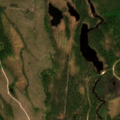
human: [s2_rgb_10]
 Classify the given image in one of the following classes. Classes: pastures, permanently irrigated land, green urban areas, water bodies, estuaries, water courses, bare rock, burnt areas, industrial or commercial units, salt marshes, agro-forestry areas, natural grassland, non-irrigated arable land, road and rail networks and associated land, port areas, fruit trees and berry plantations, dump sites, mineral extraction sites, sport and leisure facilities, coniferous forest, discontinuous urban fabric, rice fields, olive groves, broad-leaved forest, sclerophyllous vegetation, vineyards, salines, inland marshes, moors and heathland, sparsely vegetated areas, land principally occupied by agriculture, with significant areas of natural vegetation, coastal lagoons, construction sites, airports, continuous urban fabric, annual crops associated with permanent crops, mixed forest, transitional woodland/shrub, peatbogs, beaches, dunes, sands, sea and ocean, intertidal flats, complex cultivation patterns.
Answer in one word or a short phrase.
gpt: coniferous forest, transitional woodland/shrub